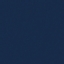
Label: SeaLake